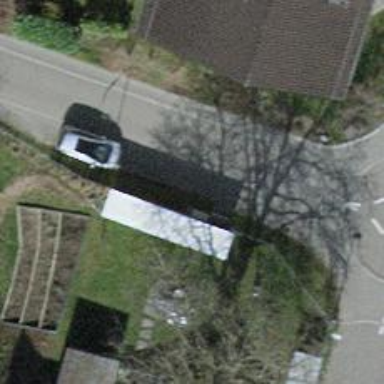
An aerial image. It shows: Street cabinet.